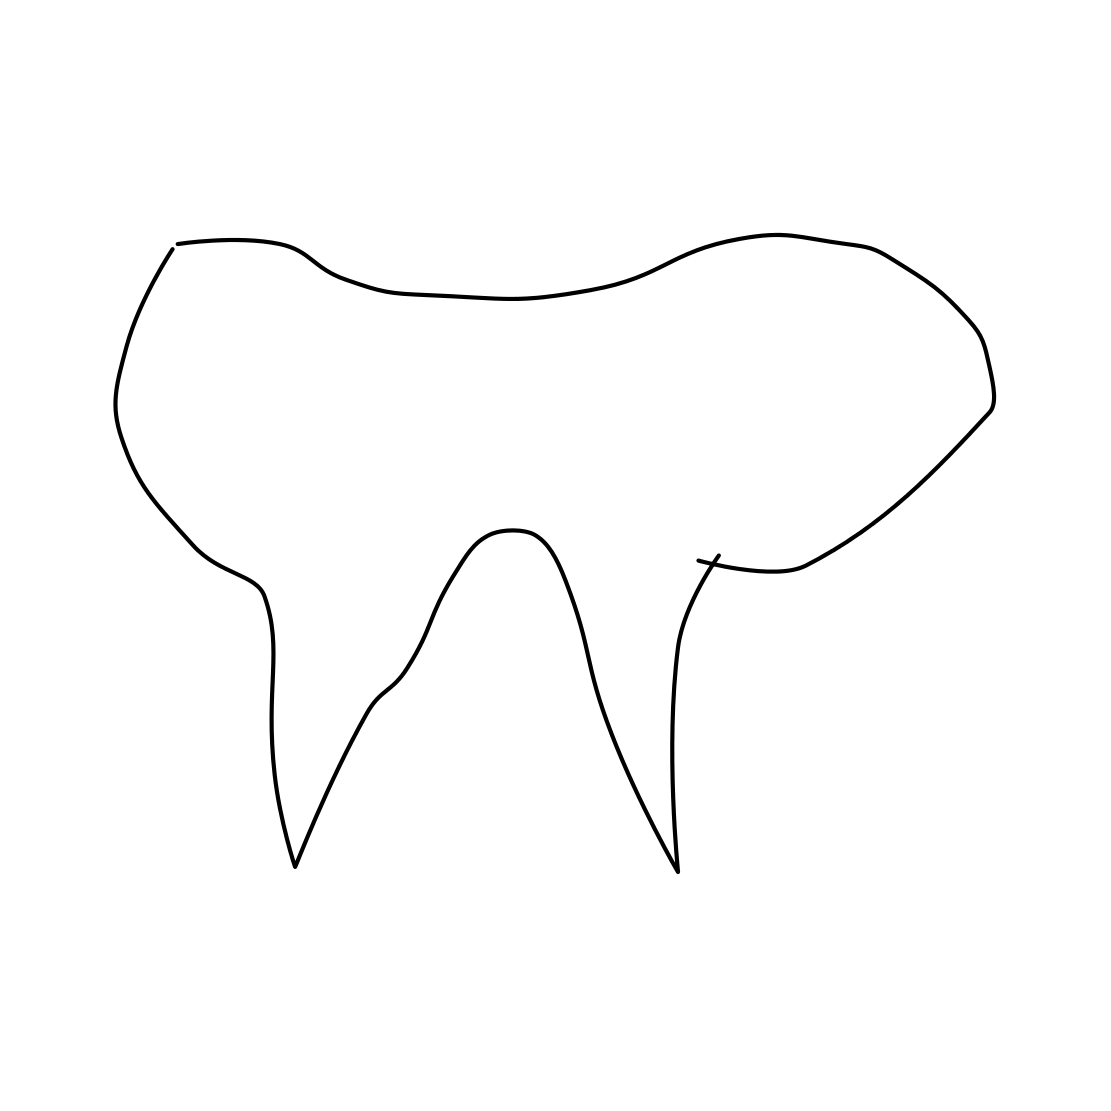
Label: tooth